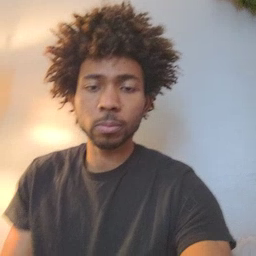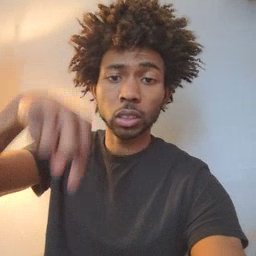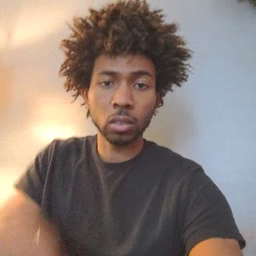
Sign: down